Interaction volume radius: 5 \u00c5
Interaction volume height: 15 \u00c5
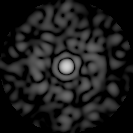
Disorder parameter: 0.8306